Interaction volume radius: 5 \u00c5
Interaction volume height: 30 \u00c5
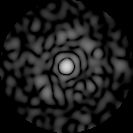
Disorder parameter: 0.7502